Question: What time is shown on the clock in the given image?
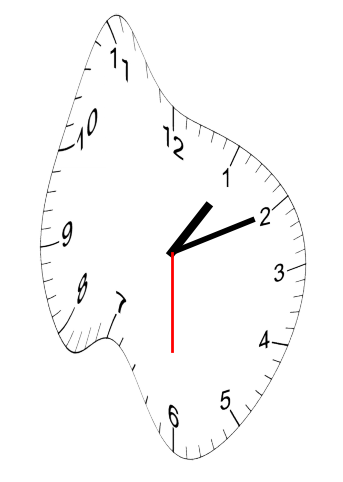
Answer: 01:10:30